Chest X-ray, AP view. Patient: 48 years old, sex F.
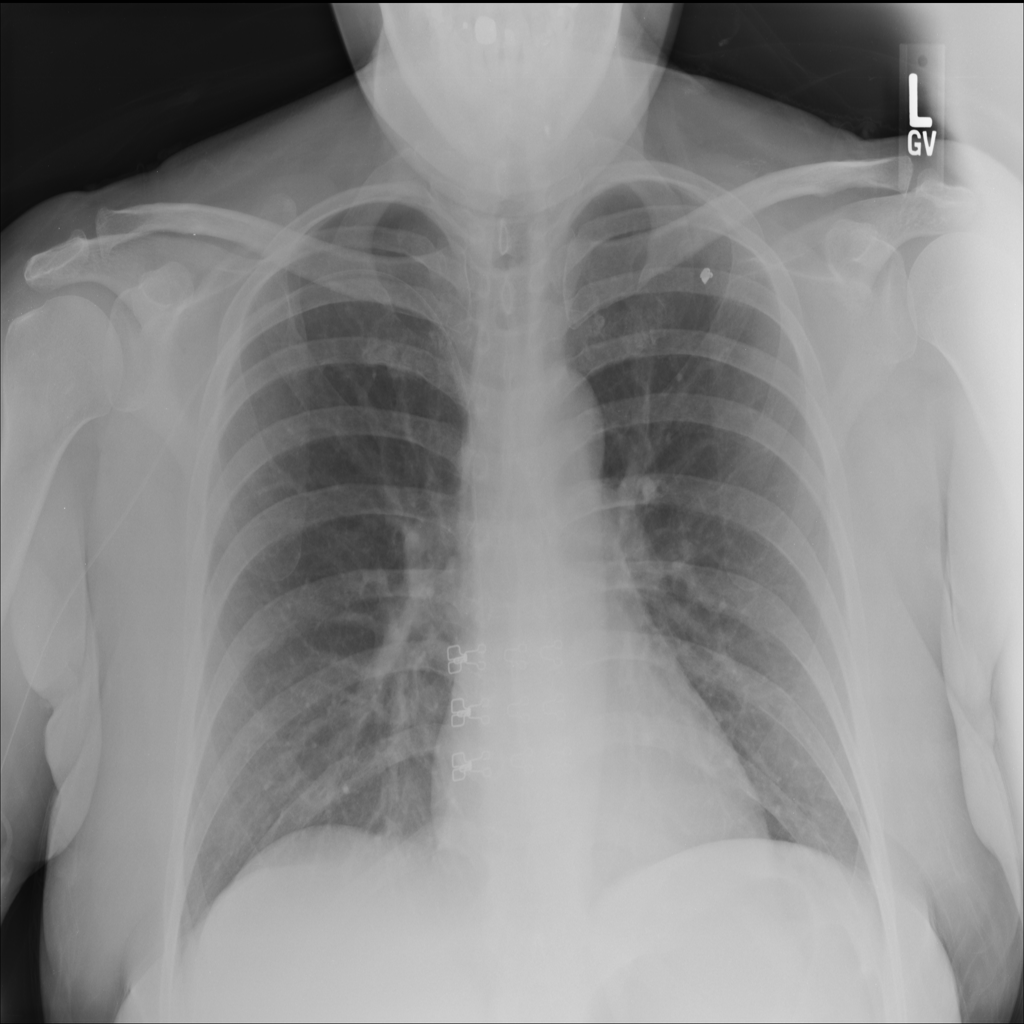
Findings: No Finding